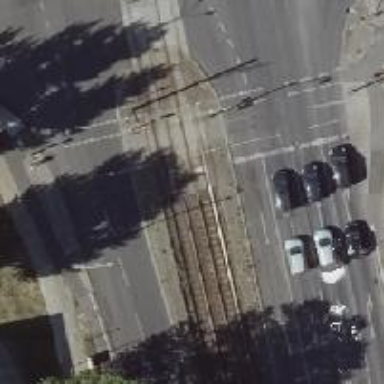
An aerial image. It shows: Tram crossing on the railway.